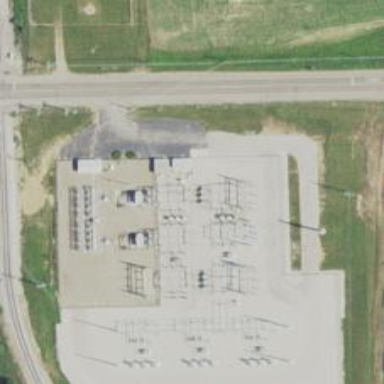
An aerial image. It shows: Switch for power supply.